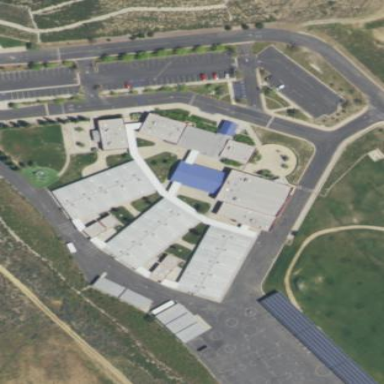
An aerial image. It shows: School.